Question: I have set up Google Analytics on my website and I have made it work.
A few months later, I realize that I want to see the data from the very start (when I set it up), until now (3 months later).
Currently, I can only see Hourly, Daily, Weekly, and Monthly views.

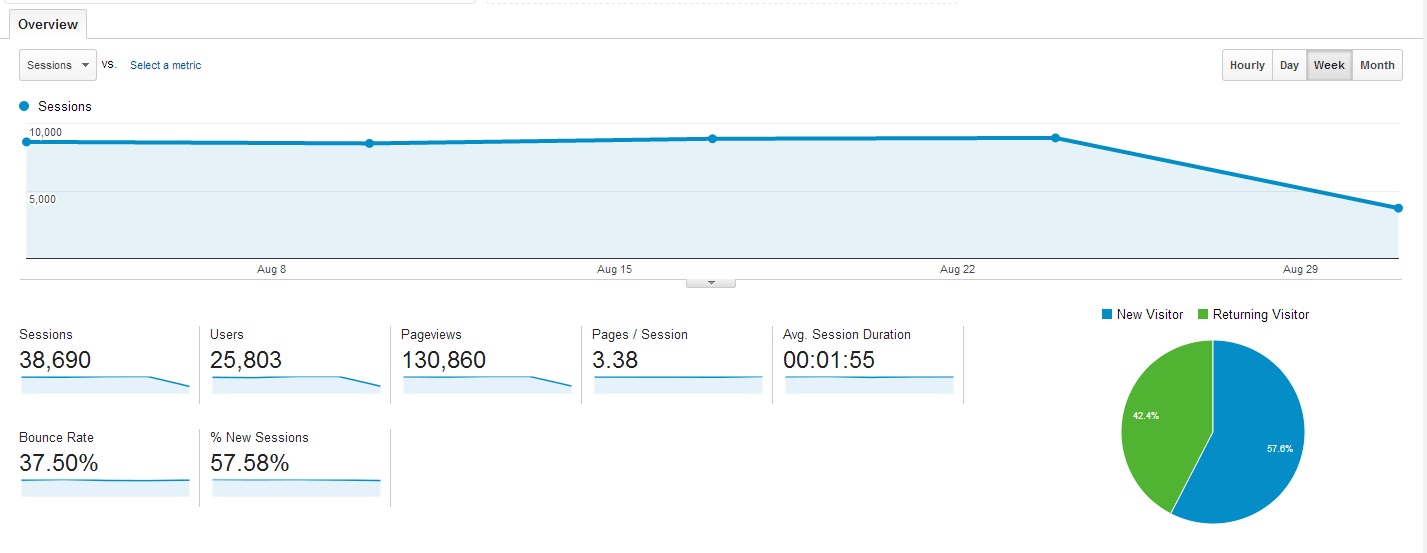
Answer:
It's working for me.